Question: I am trying to draw wide lines like(50 pixel wide) on screen with transparent filling and solid colored edge lines.
Transparent fill with solid edge lines

Any suggestions on how to implement this in Qt?
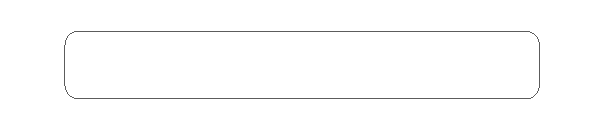
Answer: - 'QPainterPath'- 'QPainterPath::addRoundedRect()'- 'QPainter::strokePath(yourpath, yourpen)'